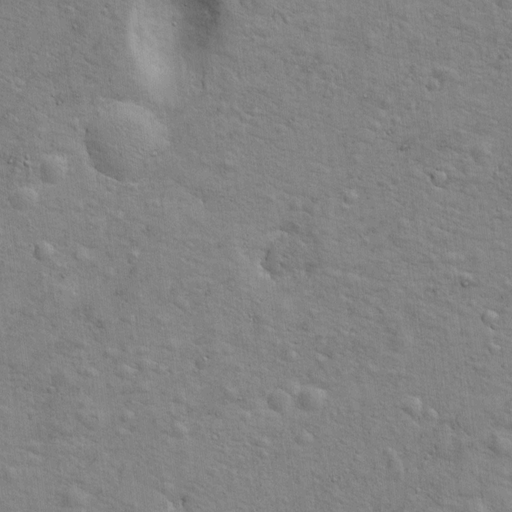
Objects detected: cone